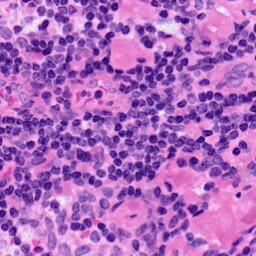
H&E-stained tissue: LymphNode